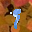
Label: 9